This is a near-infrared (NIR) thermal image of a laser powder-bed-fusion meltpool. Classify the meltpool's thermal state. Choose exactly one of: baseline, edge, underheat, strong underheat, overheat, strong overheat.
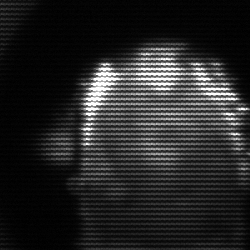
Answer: baseline